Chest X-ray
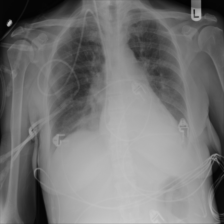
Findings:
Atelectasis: negative
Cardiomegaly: negative
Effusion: positive
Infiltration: negative
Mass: negative
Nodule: negative
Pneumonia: negative
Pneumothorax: negative
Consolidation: negative
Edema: negative
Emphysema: negative
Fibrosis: negative
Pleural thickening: negative
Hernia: negative